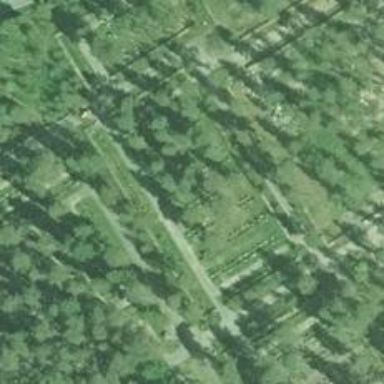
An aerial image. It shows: Sector within cemetery.